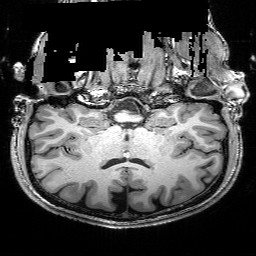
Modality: T1w
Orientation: sagittal
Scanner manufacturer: siemens
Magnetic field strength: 3 T
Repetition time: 2.25 s
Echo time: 0.00418 s